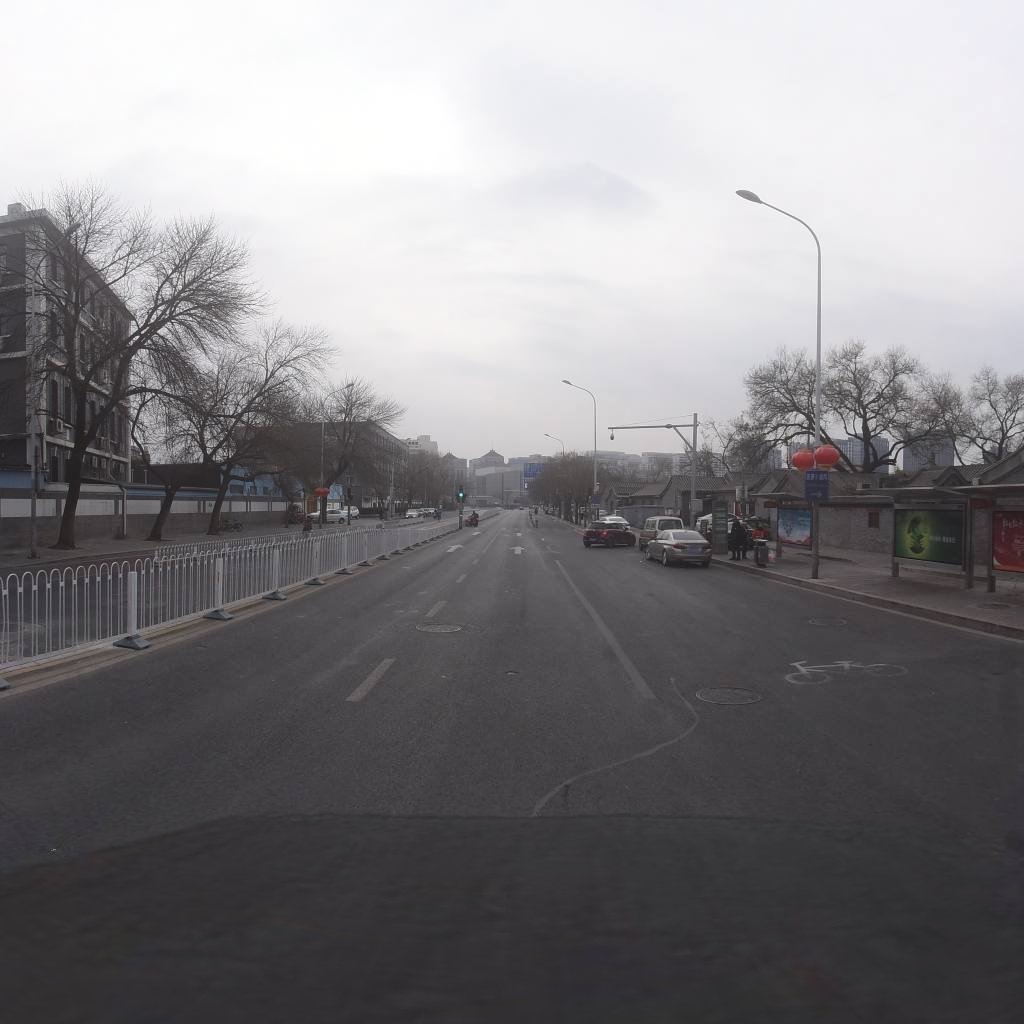
Region: Xicheng
Road damage annotations: manhole cover, pothole, longitudinal patch, manhole cover, manhole cover, manhole cover